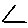
Label: triangle